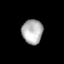
Tissue: lung
Cell type: Epithelial cells
Senescence score: 0.2239
Nuclear area (px): 497
Mean DAPI intensity: 177.835